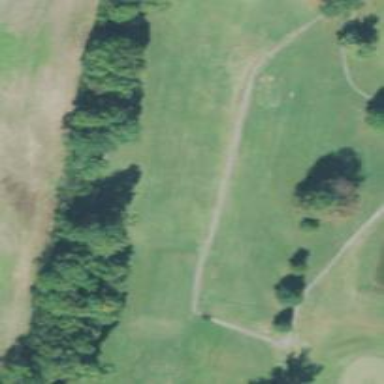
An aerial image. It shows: Path used for both walking and golf.